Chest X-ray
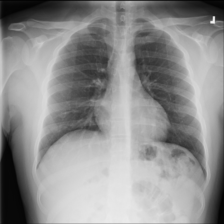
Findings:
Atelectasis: negative
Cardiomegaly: negative
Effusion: negative
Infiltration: negative
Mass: negative
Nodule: negative
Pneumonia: negative
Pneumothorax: negative
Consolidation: negative
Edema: negative
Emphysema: negative
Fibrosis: negative
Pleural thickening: negative
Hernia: negative